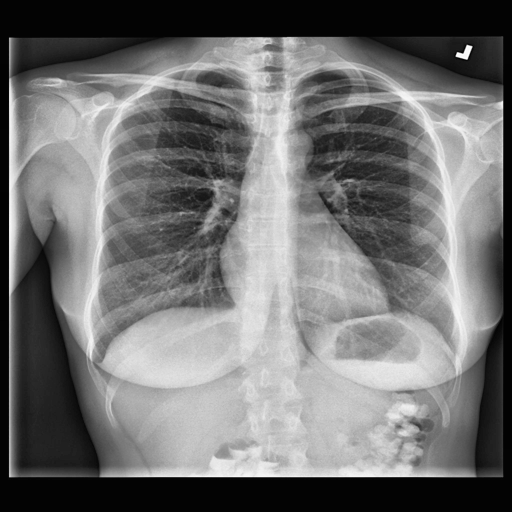
Finding: NORMAL